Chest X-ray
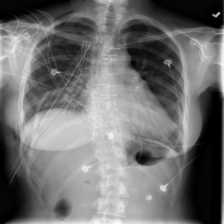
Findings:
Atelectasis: negative
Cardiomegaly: negative
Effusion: negative
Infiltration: negative
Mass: negative
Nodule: negative
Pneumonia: negative
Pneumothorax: negative
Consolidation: negative
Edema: negative
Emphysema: positive
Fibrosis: negative
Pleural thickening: negative
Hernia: negative